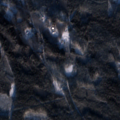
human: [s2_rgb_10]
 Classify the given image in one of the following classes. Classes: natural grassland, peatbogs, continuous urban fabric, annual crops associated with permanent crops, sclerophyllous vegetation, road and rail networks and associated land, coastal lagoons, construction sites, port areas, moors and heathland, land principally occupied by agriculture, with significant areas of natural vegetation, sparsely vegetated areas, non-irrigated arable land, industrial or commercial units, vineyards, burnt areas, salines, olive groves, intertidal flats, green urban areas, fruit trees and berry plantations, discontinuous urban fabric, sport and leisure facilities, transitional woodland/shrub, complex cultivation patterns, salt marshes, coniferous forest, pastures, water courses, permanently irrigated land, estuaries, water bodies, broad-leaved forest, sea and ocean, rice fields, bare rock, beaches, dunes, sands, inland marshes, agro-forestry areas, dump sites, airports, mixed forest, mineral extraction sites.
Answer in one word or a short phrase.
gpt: coniferous forest, mixed forest, transitional woodland/shrub